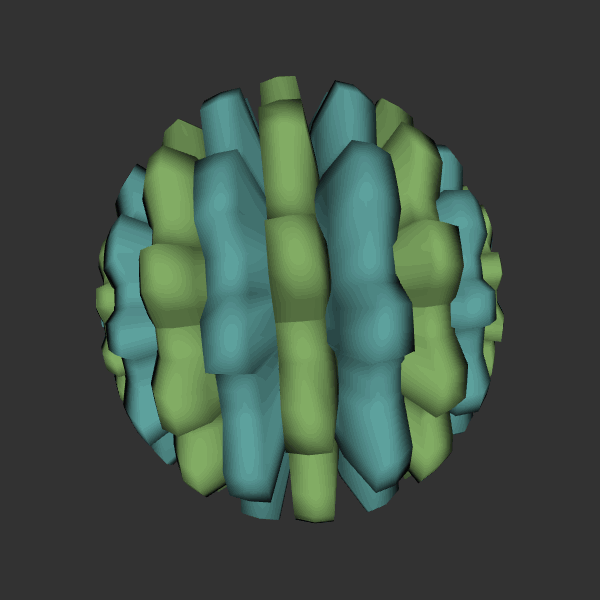
Background: dark